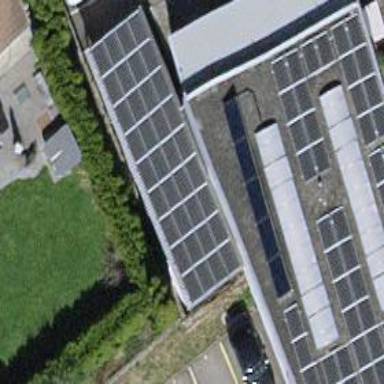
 consisting of solar photovoltaic panels."